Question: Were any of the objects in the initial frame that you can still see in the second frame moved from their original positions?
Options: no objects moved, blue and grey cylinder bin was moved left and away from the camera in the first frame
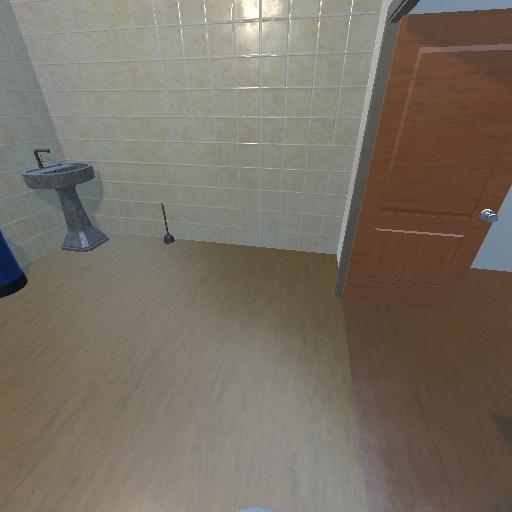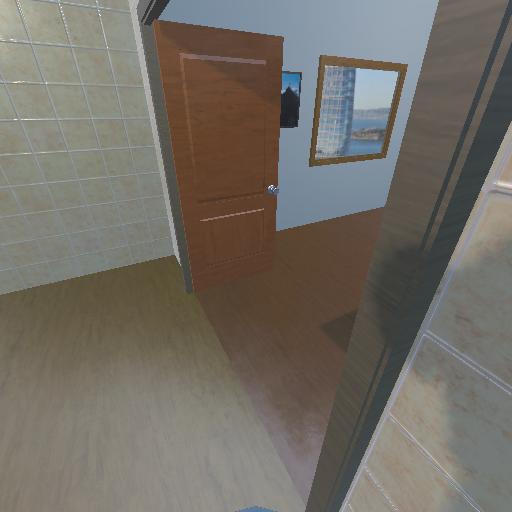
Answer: no objects moved